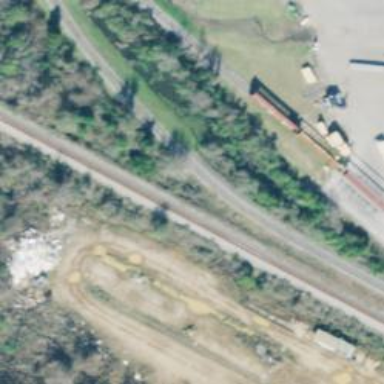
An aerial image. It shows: Railway spur service.